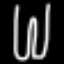
Label: pants